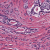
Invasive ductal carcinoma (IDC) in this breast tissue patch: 1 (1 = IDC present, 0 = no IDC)